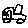
Label: car